Field crop: maize
Growth stage: 2
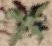
Species: atriplex